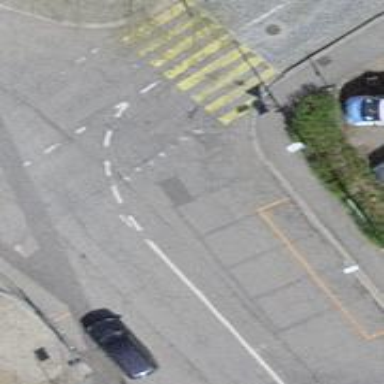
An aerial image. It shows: Bollard barrier.